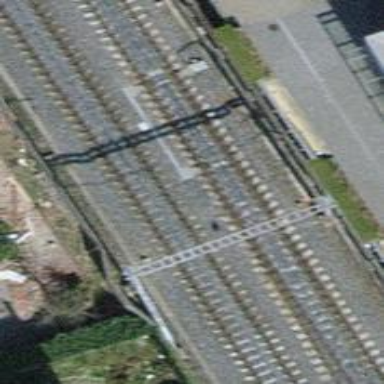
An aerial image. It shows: Railway switch.